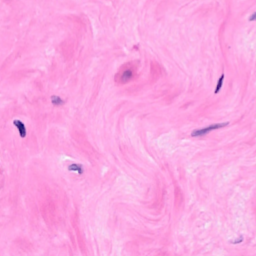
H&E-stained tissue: Breast